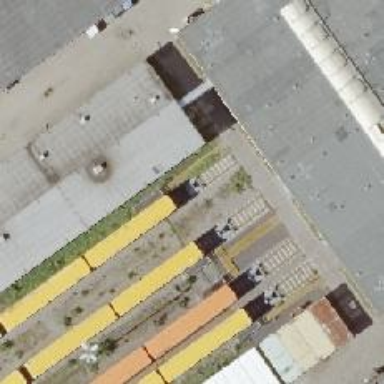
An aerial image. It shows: Yard with electrified top rail.